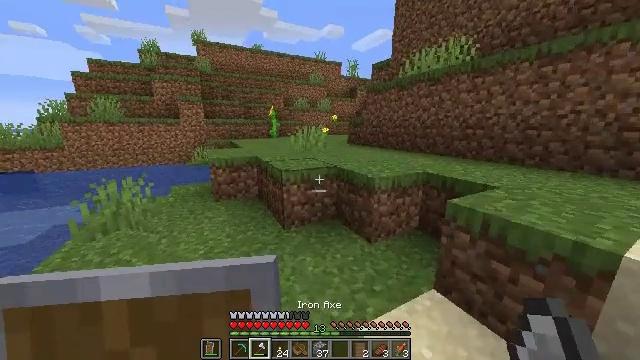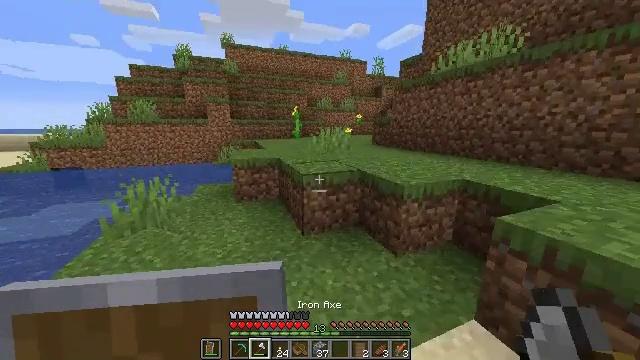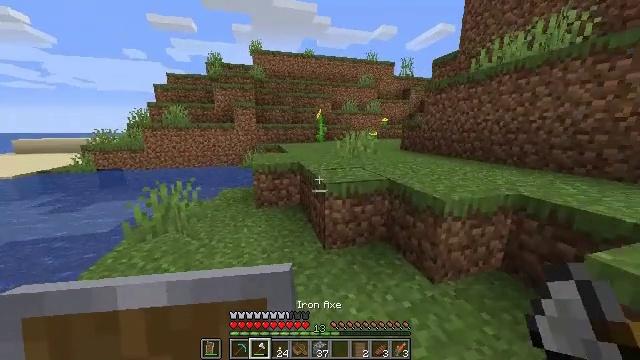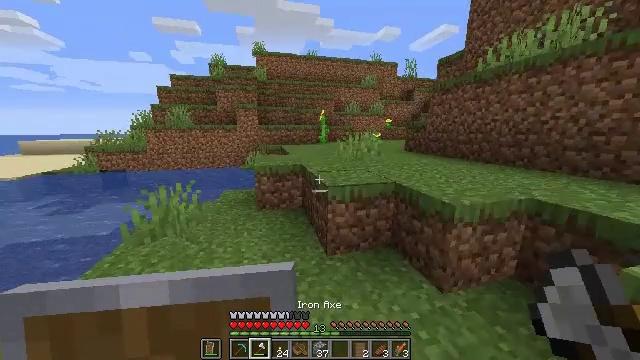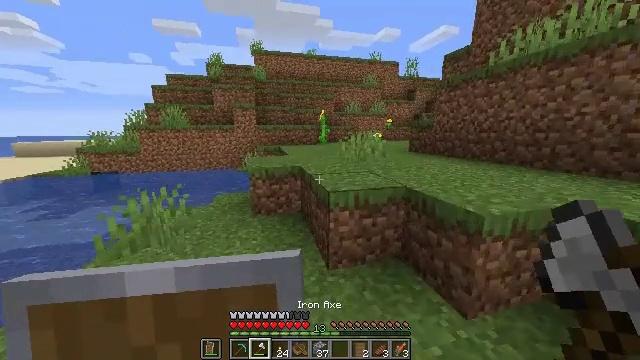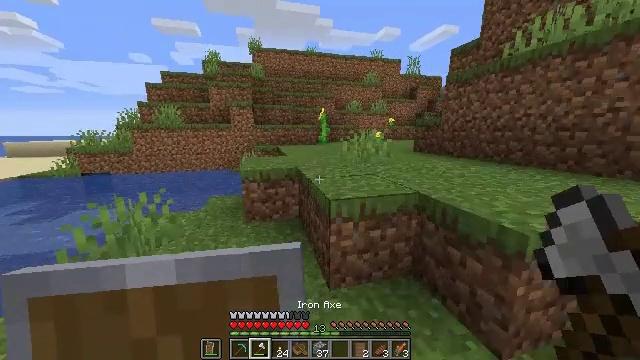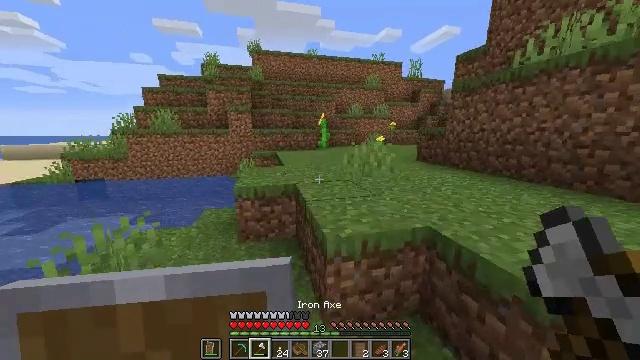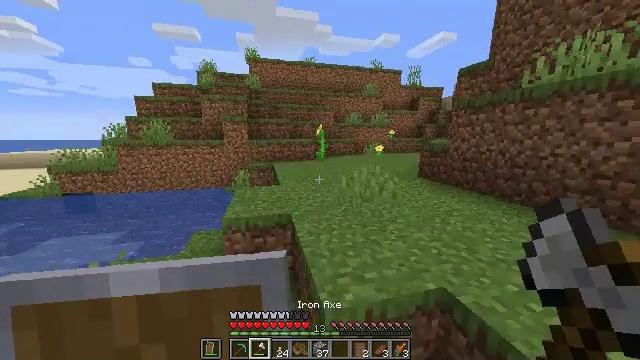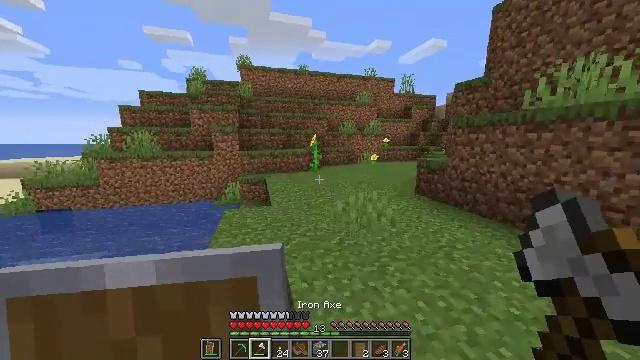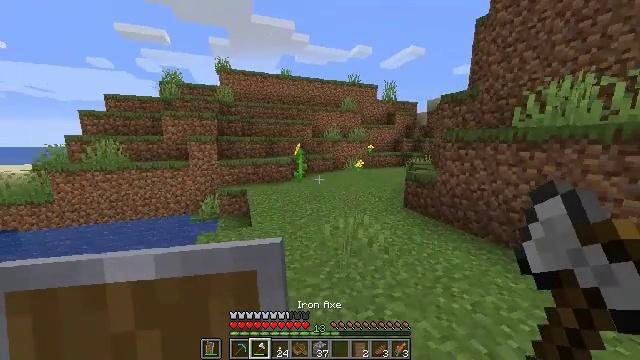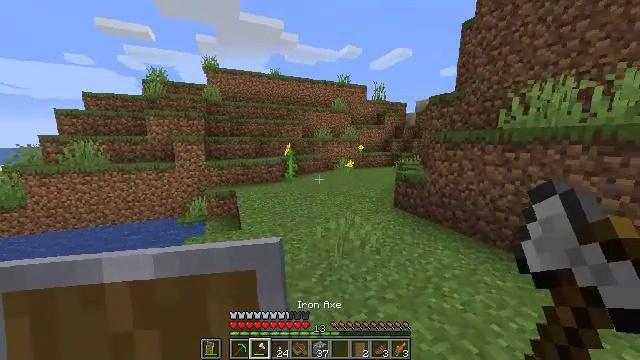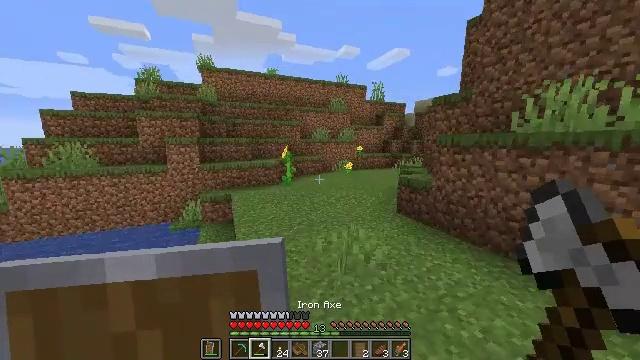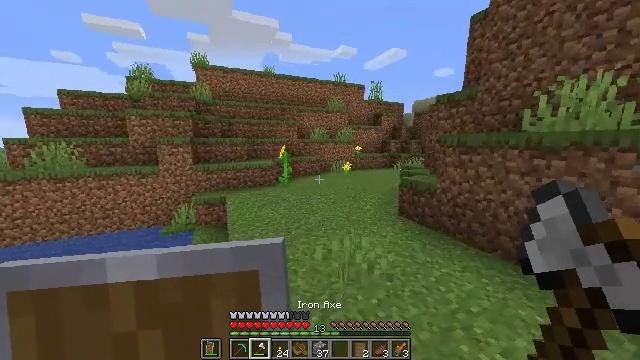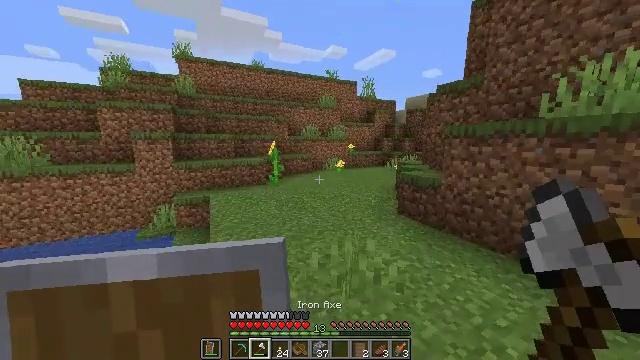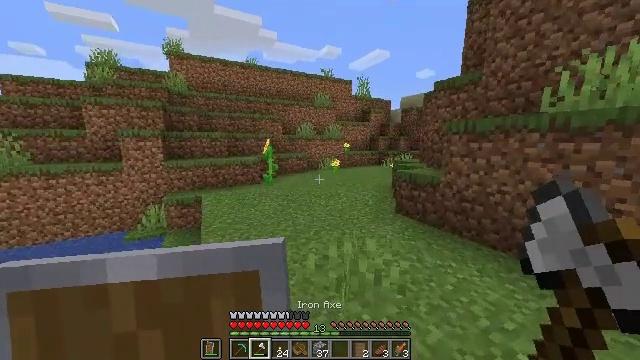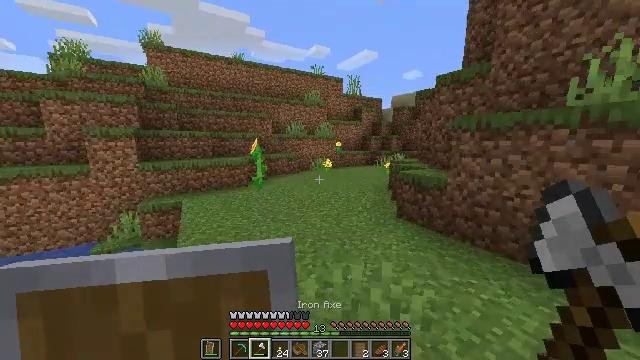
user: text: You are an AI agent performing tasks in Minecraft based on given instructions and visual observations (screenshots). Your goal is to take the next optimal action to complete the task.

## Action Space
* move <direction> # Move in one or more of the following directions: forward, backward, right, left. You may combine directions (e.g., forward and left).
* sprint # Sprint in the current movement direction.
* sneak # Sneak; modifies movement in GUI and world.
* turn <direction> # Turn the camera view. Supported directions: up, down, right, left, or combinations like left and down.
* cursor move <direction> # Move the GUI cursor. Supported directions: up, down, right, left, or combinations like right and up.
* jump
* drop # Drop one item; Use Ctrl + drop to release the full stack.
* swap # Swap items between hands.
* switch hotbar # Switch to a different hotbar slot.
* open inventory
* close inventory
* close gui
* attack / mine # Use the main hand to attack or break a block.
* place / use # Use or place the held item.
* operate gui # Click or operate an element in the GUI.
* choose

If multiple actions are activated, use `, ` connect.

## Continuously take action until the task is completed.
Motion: motion action
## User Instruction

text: Craft a diamond shovel.
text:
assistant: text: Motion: move forward, sprint, turn left
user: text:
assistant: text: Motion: move forward, sprint, turn left
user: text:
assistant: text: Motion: move forward, sprint
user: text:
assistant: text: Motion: move forward, sprint
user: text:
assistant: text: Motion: move forward, sprint
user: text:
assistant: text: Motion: move forward, sprint, jump
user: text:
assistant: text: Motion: move forward, sprint, jump
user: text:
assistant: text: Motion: move forward, sprint, turn right, jump
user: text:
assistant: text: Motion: move forward, sprint, turn right, jump
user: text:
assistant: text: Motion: move forward, sprint, turn right, jump
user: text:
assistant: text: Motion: move forward, sprint, jump
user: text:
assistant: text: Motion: move forward, sprint, jump
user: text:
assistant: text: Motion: move forward, sprint, turn right, jump
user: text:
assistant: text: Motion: move forward, sprint, turn right, jump
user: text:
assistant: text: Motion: move forward, sprint, turn right, jump
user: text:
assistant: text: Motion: move forward, sprint, turn right, jump
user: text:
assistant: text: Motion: move forward, sprint, turn right, jump
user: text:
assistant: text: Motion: move forward, sprint, turn right, jump
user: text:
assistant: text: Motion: move forward, sprint, turn right, jump
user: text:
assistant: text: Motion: move forward, sprint, turn right, jump
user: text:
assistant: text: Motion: move forward, sprint, jump
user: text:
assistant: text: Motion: move forward, sprint, jump
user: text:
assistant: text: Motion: move forward, sprint, jump
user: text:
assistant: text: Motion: move forward, sprint, turn right, jump
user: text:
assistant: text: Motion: move forward, sprint, turn right, jump
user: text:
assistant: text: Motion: move forward, sprint
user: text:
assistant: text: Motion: move forward, sprint, turn right
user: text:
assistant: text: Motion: move forward, sprint, turn right
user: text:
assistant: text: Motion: move forward, sprint, turn right
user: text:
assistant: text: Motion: move forward, sprint, turn right